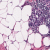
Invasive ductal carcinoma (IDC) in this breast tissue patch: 0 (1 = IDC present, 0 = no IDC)